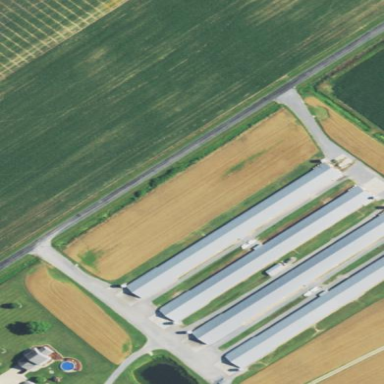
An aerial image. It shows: Farm auxiliary building.